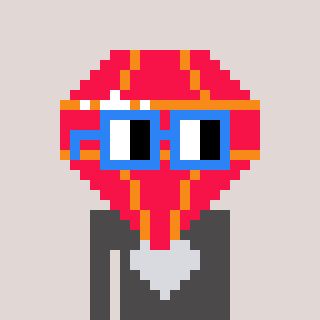
a pixel art character with square blue glasses, a red diamond-shaped head and a grayscale-colored body on a warm background